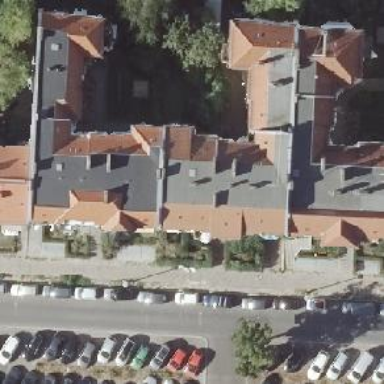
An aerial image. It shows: Building consisting of apartments.